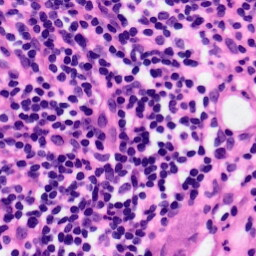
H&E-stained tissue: Pancreatic